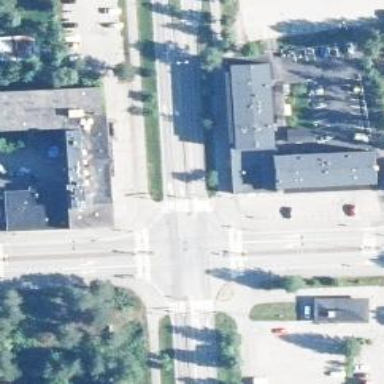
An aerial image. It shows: Footway with crossing that includes island.